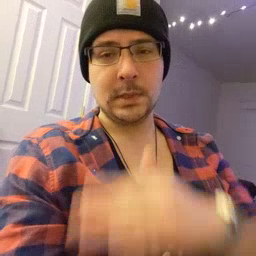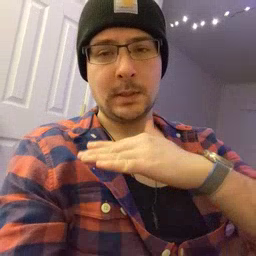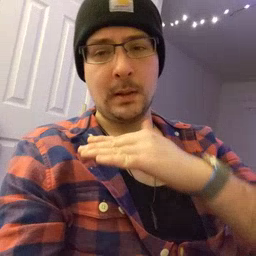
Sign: table